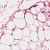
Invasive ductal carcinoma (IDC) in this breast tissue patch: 0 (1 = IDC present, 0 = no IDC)